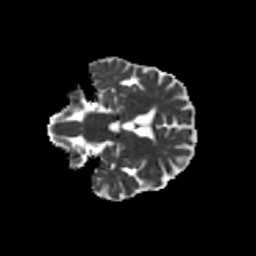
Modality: MD
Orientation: coronal
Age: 65
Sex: male
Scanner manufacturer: siemens
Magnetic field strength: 3 T
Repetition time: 8.6 s
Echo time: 0.095 s